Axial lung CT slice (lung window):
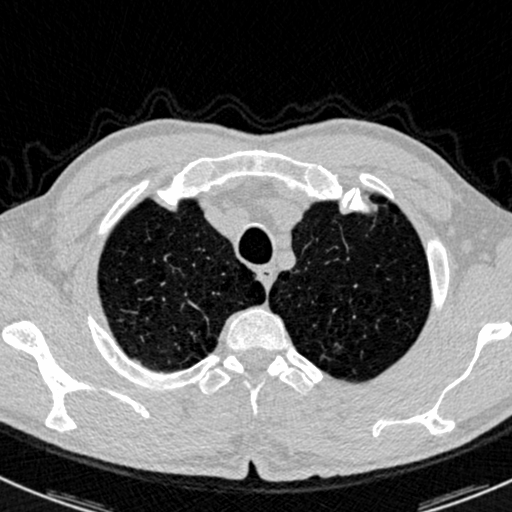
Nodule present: no